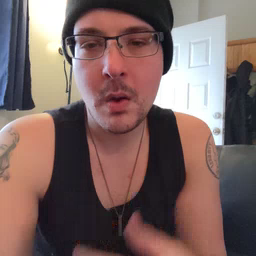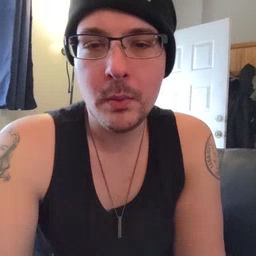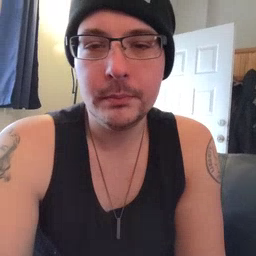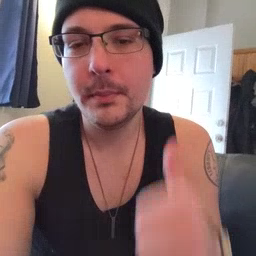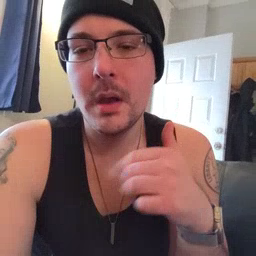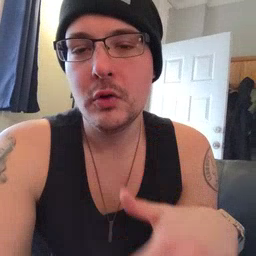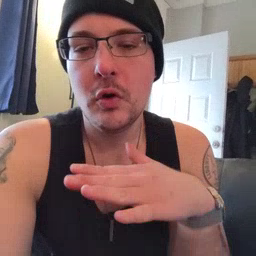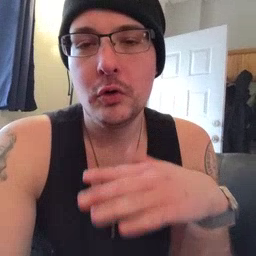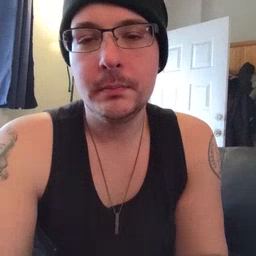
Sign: backyard